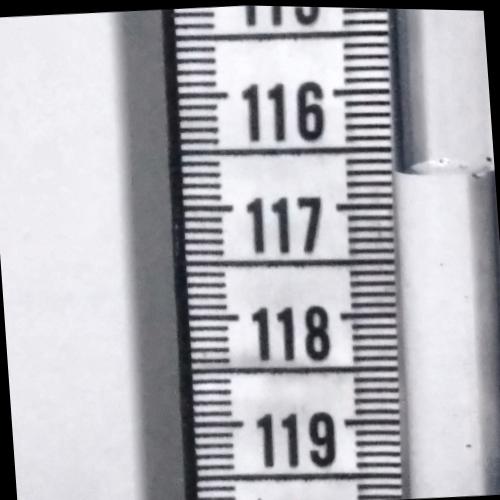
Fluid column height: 116.7 cm